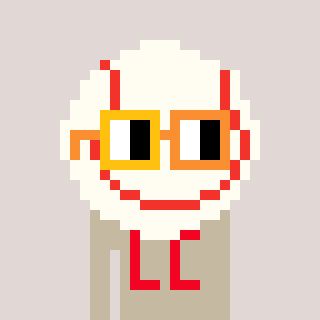
a pixel art character with square yellow and orange glasses, a baseball ball-shaped head and a bege-colored body on a warm background